Question:
I am trying to read data from excel in eclipse for my project
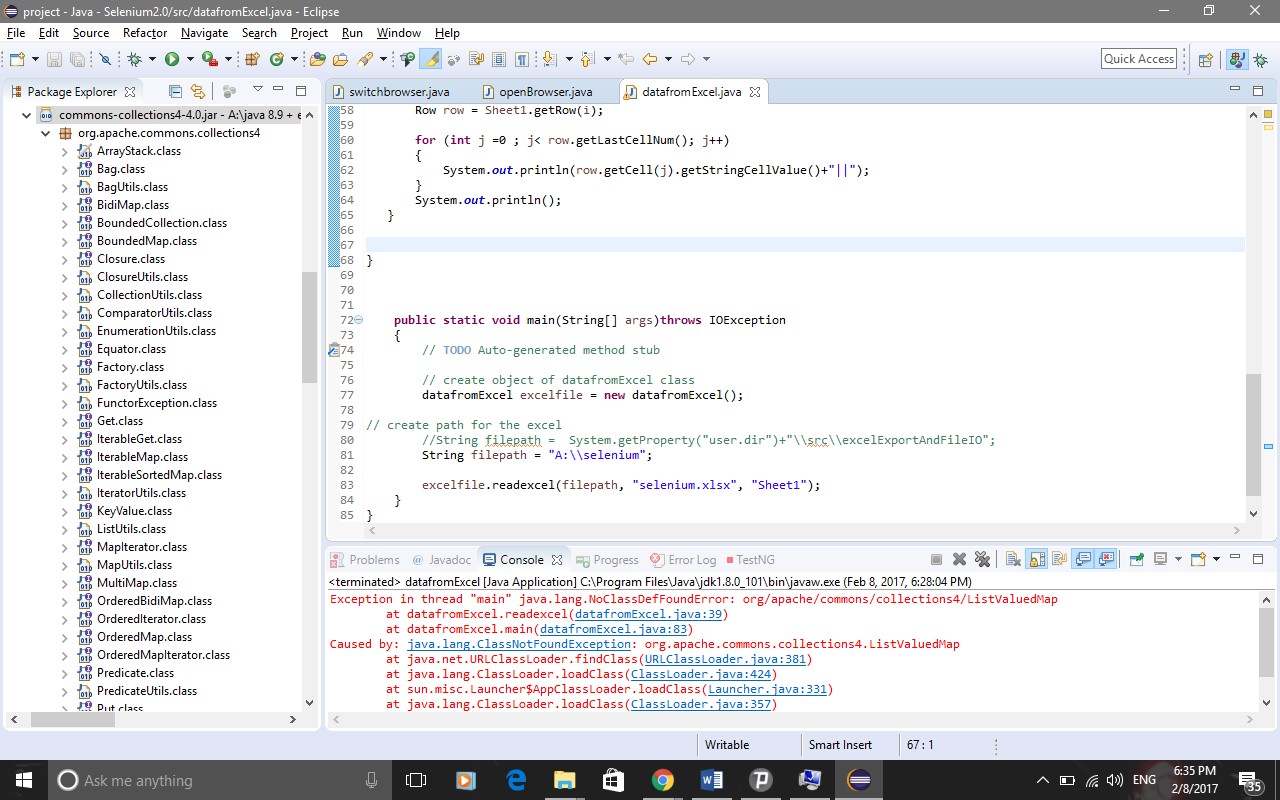
Answer: According to <URL>, the class 'org.apache.commons.collections4.ListValuedMap' is available in the version '4.1' of 'org.apache.commons commons-collections4'lib.
'org.apache.commons commons-collections4''4.1'
Link : <URL>
: I recommand to use <URL> to manage your Java project dependencies.